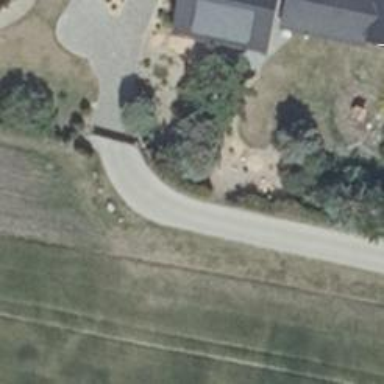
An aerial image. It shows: Residential road paved with concrete.